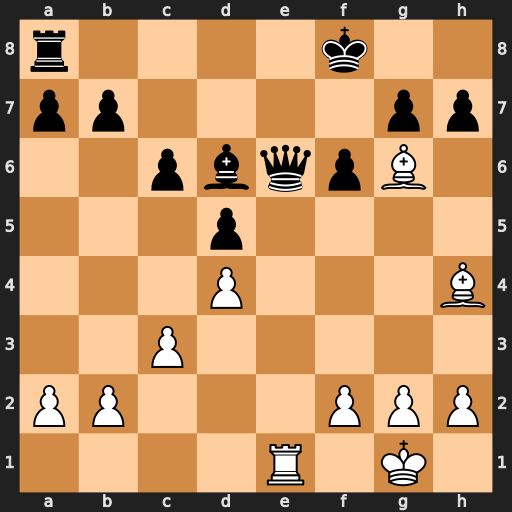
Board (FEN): r4k2/pp4pp/2pbqpB1/3p4/3P3B/2P5/PP3PPP/4R1K1
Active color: w
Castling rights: -
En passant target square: -
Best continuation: Rxe6 hxg6 Rxd6 Ke7 Bg3